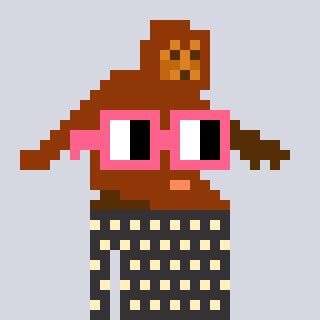
a pixel art character with square pink glasses, a bigfoot-shaped head and a grayscale-colored body on a cool background